Interaction volume radius: 5 \u00c5
Interaction volume height: 10 \u00c5
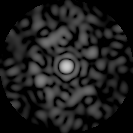
Disorder parameter: 0.827